Question: This is the first time I'm doing a web project using MVC and I'm trying to make it based on three layers : MVC, DAL (Data Access Layer) and BLL (Business Logic Layer).
I'm also trying to use repositories and I'm doing it code-first.
Anyway I've searched a lot on the web but yet if you've got a good reference for me I'll be glad to see it .
My current project looks like this:

And here are my questions:
1. Where are the Product and User classes that represent tables supposed to be? It seems that I need to use them in the BLL and I don't really need them in the DAL but for the PASContext.
2. Where do I initiate the PASContext? In all of the examples I've seen on the internet no one made a constructor in the repository that takes 0 argument, which means that the context is not created within the repository (and I've read some reasons why like so all repositories will use one context).
If I'm trying to initiate the 'PASContext' in the 'ProductBLL' the compiler says it doesn't recognize it and I'm missing a reference (although I've added the needed reference and the name 'PASContext' is marked in a blue like vs did recognize it)
'PASContext' is the class that is inherited from 'DbContext'.
Here is some code to demonstrate:
'''
public class ProductsBLL
{
private EFRepository<Product> productsRepository;
private List<Product> products;
public ProductsBLL()
{
PASContext context = new PASContext();
productsRepository = new EFRepository<Product>(context);
//LoadData();
}
'''
1. About the View models, if I want, for example, to present a list of products for the client, do I need to create a ProductViewModel, get the data from ProductsBLL which has a list of Product and convert it to a list of ProductViewModel and then send it to the controller?
In addition, in the 'ProductController', do I only initiate 'ProductsBLL'? I don't initiate any repository or context, right?
If someone could show me some project that uses repository, three-tier architecture and takes data from the database, transfers it to the BLL and from there to the MVC layer and using a 'ViewModel' show it to the client it will be great.
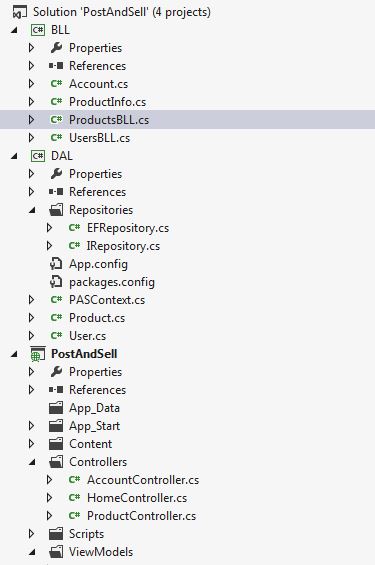
Answer: ## Question 1
> Where are the Product and User classes that represent tables supposed to be?
I would have these in a project that can be referenced by all other projects. That is, all other projects can depend on the solution with the models. In the case of <URL> the models belong in the core which is at the center of the solution.

In your case I'd put them in the BLL.
## Question 2
> Where do I initiate the PASContext?
The reason why you don't normally see this done directly is because it's very common to use <URL>
This means that you don't need to instantiate a DbContext directly; you let the DI container do it for you. In my MVC applications the context has a <URL>.
> Instance of a component will be shared in scope of a single web request. The instance will be created the first time it's requested in scope of the web request.
A context is created when the request is made, used throughout the request (so all repositories gain the benefits of the first-level caching) and then the context is disposed of when the request is completed. All of it is managed by the DI container.
## Question 3
> do I need to create a ProductViewModel [...] ?
You generally only have one view-model to give to a view. The view should be its own object that has all of the things that the view needs in order to display everything. You suggest that you create multiple view-model objects and pass that to the view. My concern with that approach is what happens if you want to display more information for that view? Say, you want to display a single DateTime object to the user. Now you want to display one of something but you're passing many objects to the view.
Instead, separate things up. Create a single view-model and pass that to the view. If you have a part of the view that needs to display many of something, have the view call it as a child action or partial so that the view isn't doing too much.
### Your approach:

### A different approach:

## Conclusion
> If someone could show me some project that uses [...] three-tier architecture
I'm not sure about three-tier architecture. Here are some example projects that use a variety of solution architectures:
- <URL>
There is no single correct approach - just good and bad approaches.